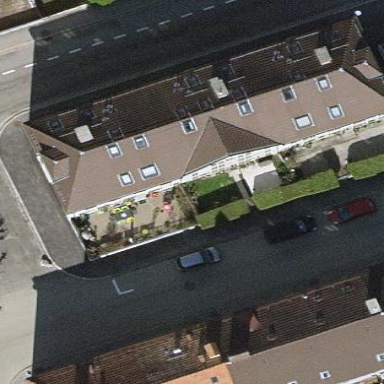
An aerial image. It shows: Apartments building with side-hipped roof shape.